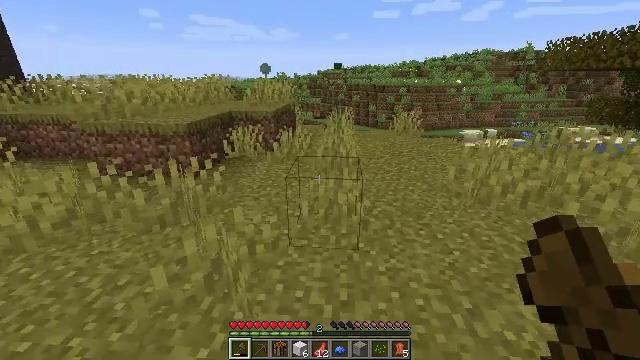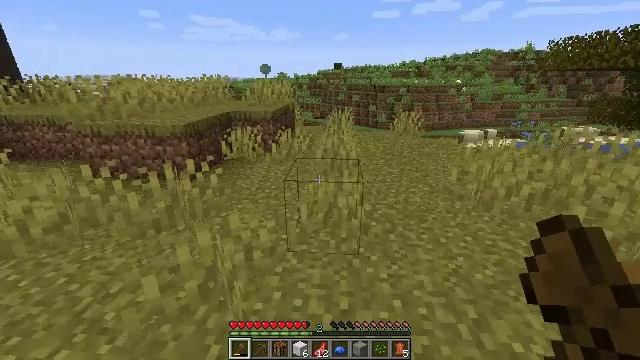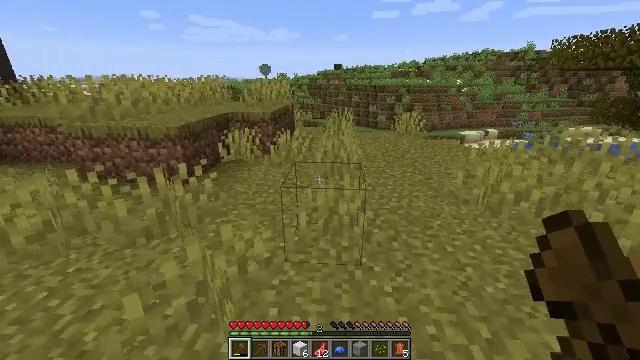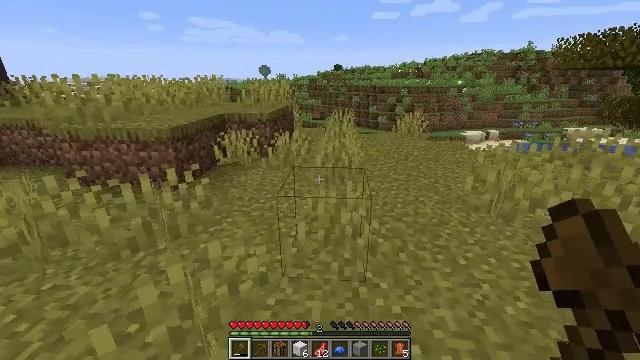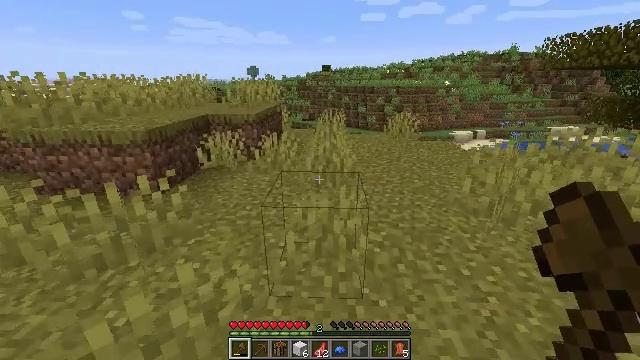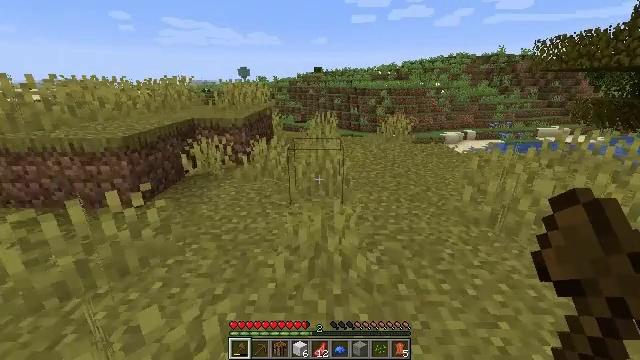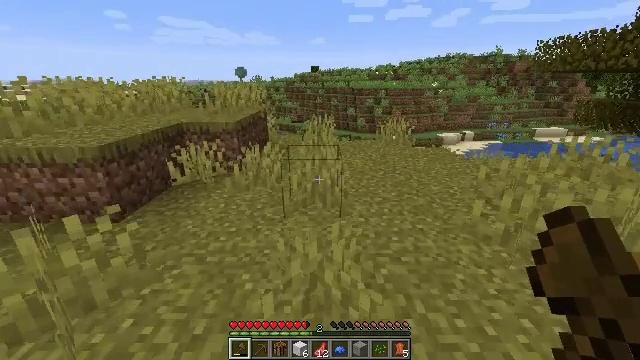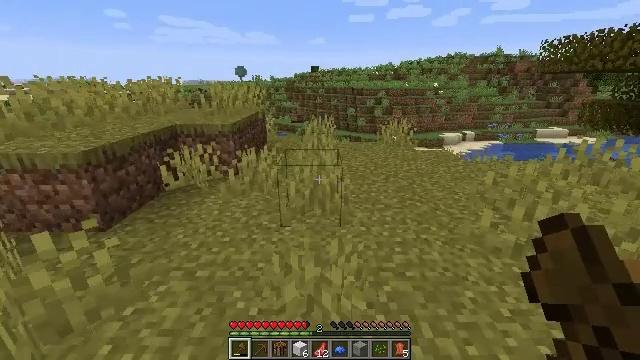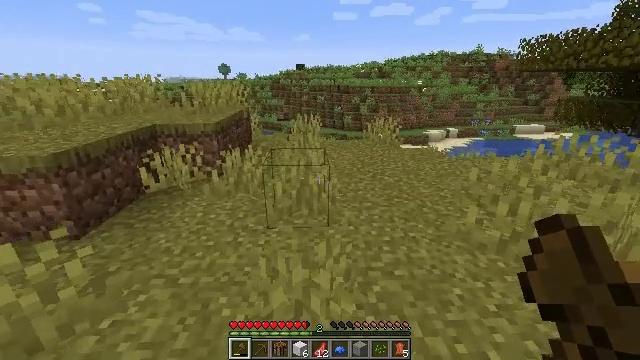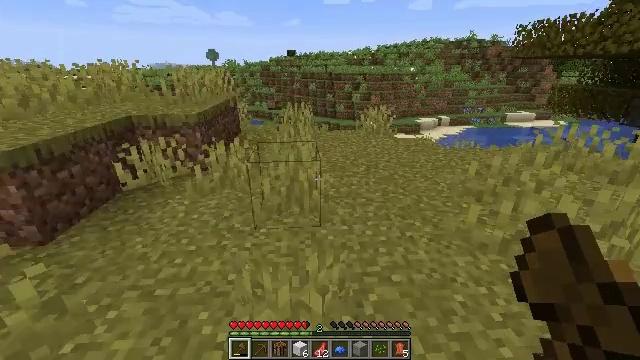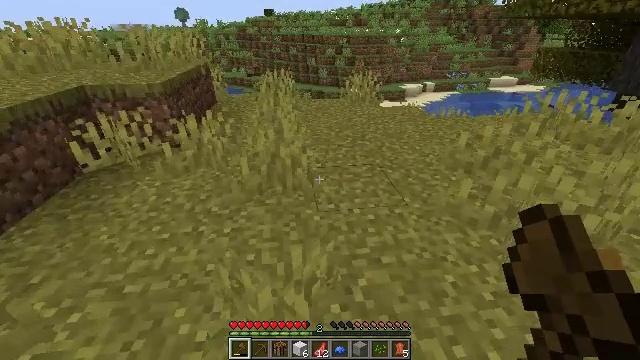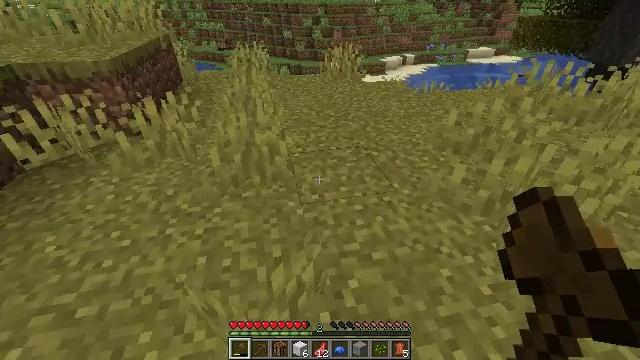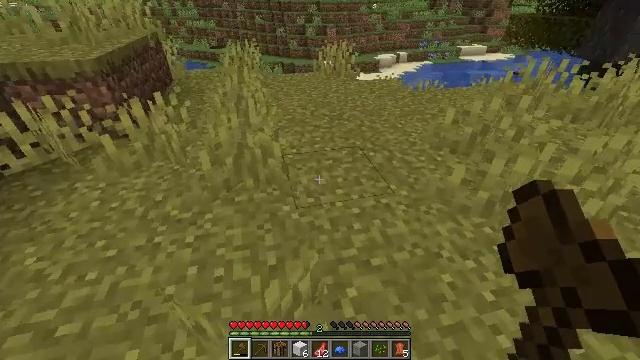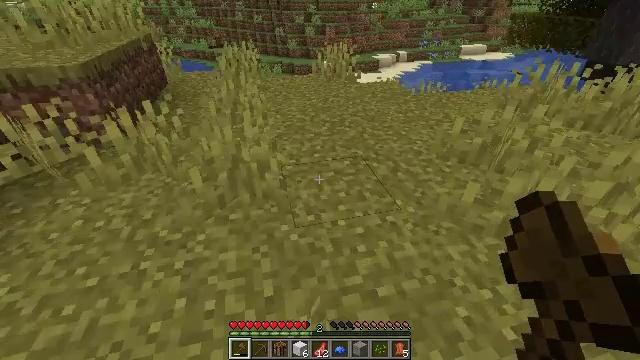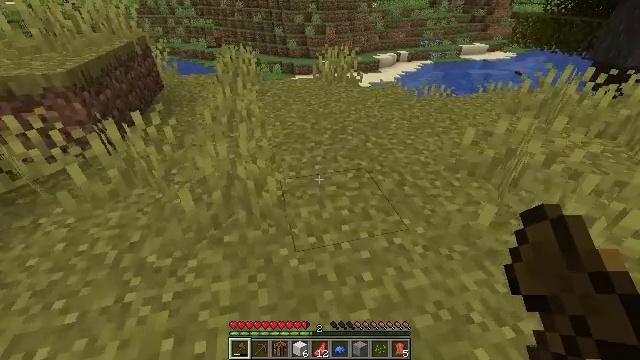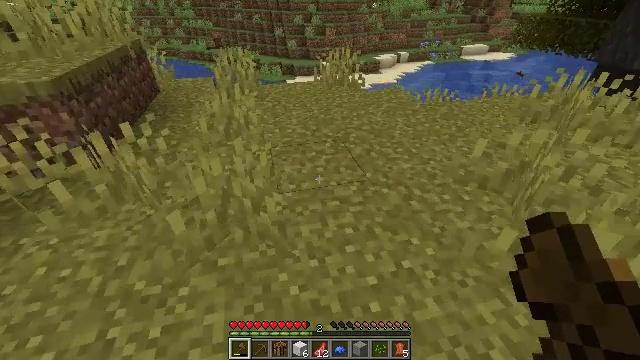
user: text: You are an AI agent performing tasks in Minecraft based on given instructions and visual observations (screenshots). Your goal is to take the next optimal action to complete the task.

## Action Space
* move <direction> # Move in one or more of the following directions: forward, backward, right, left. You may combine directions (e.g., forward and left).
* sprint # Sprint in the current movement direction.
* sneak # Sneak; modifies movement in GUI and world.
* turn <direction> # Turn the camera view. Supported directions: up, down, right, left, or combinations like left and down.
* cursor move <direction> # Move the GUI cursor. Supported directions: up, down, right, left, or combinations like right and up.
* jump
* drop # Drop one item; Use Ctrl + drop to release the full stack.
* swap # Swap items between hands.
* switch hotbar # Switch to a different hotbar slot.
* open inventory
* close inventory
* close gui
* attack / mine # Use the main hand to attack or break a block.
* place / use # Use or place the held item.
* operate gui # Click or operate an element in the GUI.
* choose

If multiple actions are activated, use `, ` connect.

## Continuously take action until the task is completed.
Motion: motion action
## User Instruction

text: Harvest the acacia log from the forest.
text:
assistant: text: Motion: move forward
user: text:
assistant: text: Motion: move forward
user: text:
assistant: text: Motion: move forward
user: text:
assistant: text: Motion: move forward, turn right
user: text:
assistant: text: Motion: move forward, turn right
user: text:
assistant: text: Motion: move forward
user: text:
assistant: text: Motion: move forward
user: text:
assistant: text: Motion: move forward, turn right
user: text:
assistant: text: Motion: move forward, turn right and down
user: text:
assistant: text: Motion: move forward, turn right and down
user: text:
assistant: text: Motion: move forward, turn right and down
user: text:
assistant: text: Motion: move forward, turn right
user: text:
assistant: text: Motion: move forward
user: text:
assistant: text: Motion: move forward
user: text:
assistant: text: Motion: move forward
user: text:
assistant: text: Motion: move forward
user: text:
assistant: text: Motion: move forward
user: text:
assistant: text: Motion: move forward
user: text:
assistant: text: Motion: move forward, turn up
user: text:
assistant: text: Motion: move forward
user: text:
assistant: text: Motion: move forward
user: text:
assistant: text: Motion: move forward, turn left and up
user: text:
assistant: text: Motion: move forward, turn left and up
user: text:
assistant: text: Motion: move forward, turn left and up
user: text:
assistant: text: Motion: move forward, turn left
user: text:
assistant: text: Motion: move forward, turn left and down
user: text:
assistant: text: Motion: move forward, turn down
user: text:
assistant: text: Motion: move forward
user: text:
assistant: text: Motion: move forward
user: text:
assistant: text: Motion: move forward